Question: I'm having trouble understanding how to reference and read wildcard node that has value.
(Can I have a sample path reference?):

What I've done :
'''
// Define your RTDB Reference
const rtdbReference = admin.database().ref("Sensor MQ7");
const mq7ref = rtdbReference.child("-NHi7dBPMlVi6hXrnI03");
const valref = mq7ref.child("MQ7");
// Fetch the data
const snap = await valref.get();
const snapValue = snap.val();
// Inject snapvalue in the response
return res.status(200).send({
method: "sendMessage",
chat_id,
text: '${first_name}
${receivedMessage}
${snapValue}',
});
'''
: <URL>
How do I make it so that it reads any wildcard node and output everything. Right now it only reads individual node when I specify it. Please help because I've been going at this since morning now its 10pm and if possible please explain like I'm 5 because I'm really really new to this.
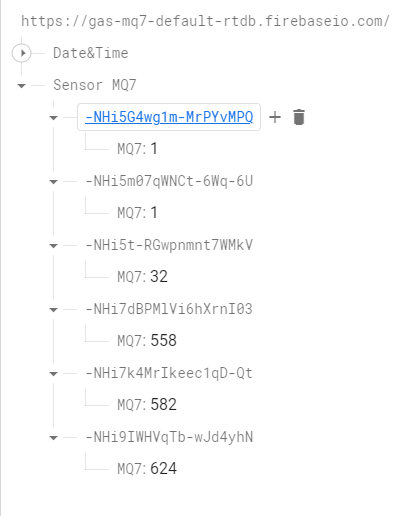
Answer: To read and log all nodes under 'Sensor MQ7', you can do:
'''
const reference = admin.database().ref("Sensor MQ7");
const snapshot = await reference.get();
snapshot.forEach((childSnapshot) => {
console.log(childSnapshot.child("MQ7").val());
});
'''
In here:
- 'snapshot''Sensor MQ7'- 'snapshot.forEach()'- 'child("MQ7")'- '.val()'